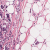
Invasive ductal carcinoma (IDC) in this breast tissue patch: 1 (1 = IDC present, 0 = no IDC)